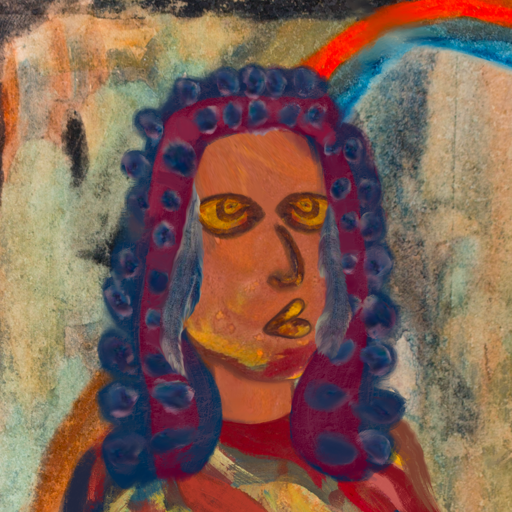
Background: Childish, Head And Neck Side: Mother_And_Son_Son, Face Side: Comrade, Bust: Mother_And_Son_Son, Hair Side: Hill_Girl, Head Accessory: Blank, Second Necklace: Blank, Necklace: Blank, Baby: Blank